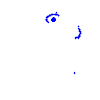
Particle: kaon